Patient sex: M
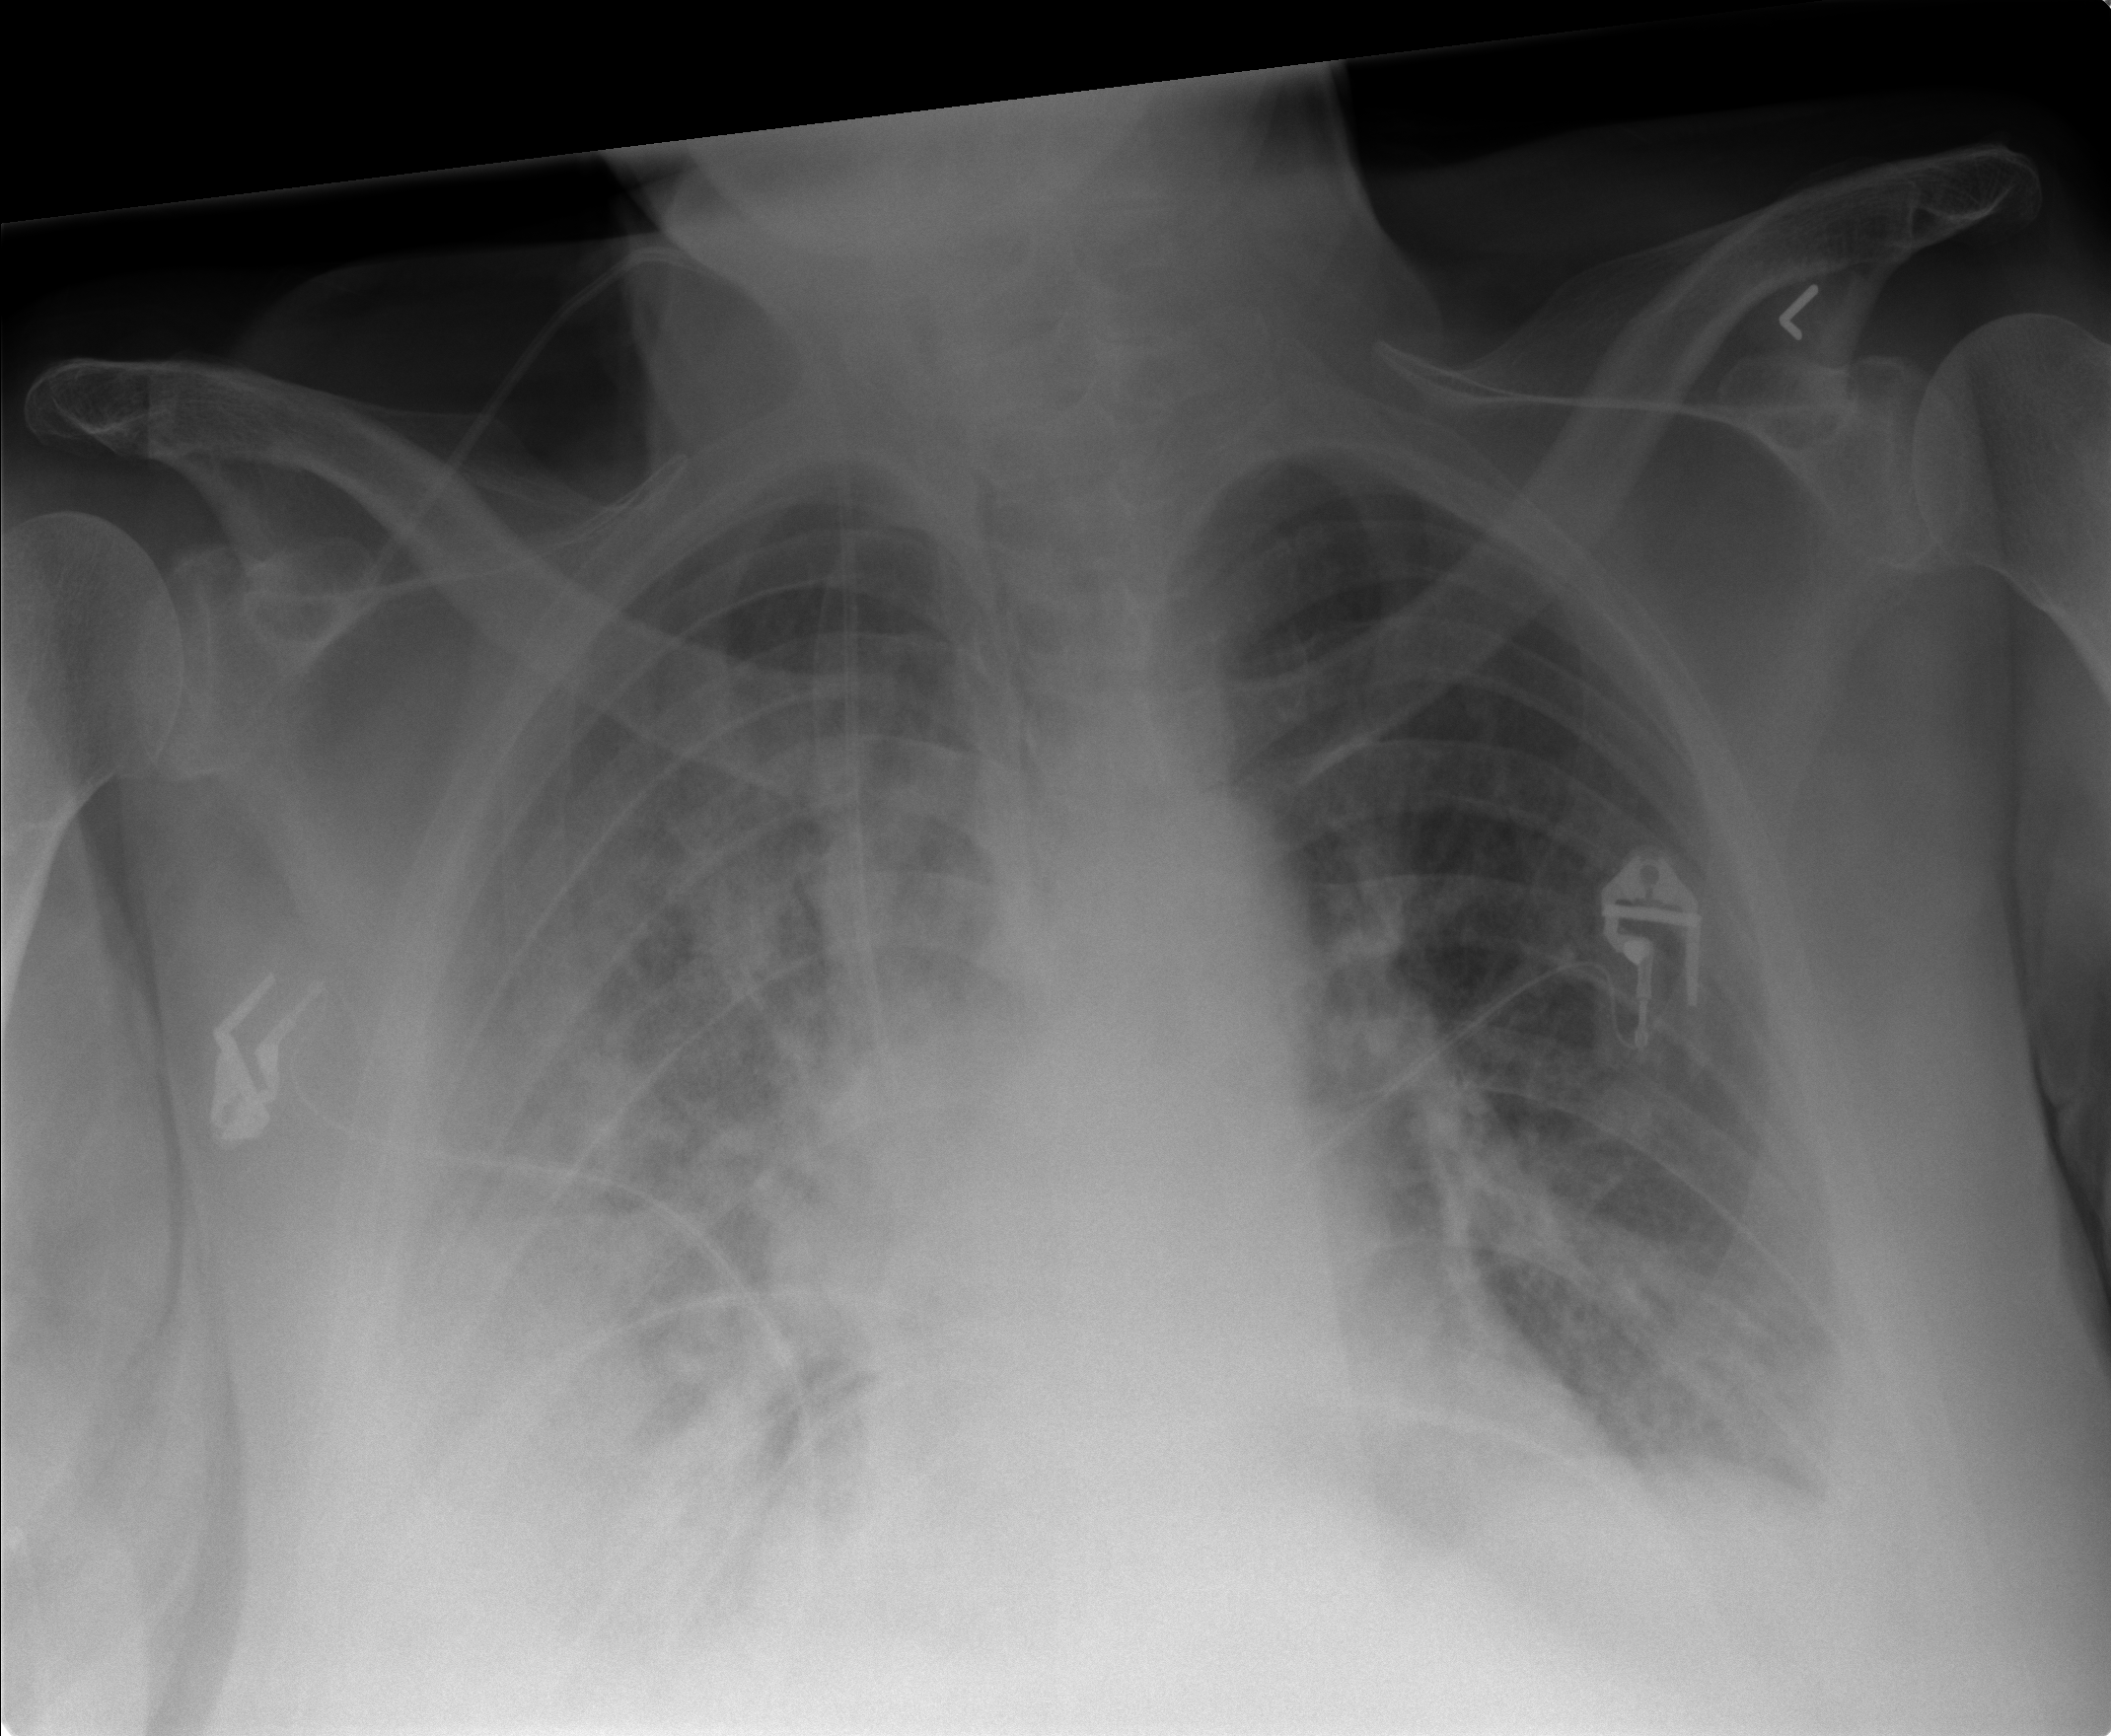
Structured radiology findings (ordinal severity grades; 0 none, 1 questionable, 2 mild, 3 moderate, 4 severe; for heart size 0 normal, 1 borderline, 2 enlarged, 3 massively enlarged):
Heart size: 2
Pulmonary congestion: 2
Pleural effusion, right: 3
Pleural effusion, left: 1
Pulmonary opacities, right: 3
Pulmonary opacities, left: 1
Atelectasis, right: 2
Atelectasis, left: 2